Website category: sports
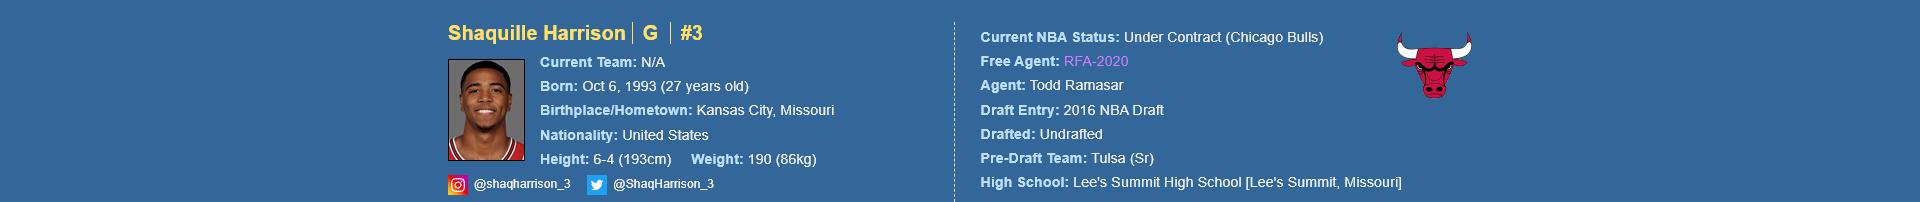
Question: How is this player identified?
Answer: Shaquille Harrison

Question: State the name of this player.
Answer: Shaquille Harrison

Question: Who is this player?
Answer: Shaquille Harrison

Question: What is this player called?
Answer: Shaquille Harrison

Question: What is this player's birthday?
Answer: Oct 6, 1993

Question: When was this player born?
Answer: Oct 6, 1993

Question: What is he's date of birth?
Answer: Oct 6, 1993

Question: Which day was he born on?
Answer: Oct 6, 1993

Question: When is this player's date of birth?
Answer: Oct 6, 1993

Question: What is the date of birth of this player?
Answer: Oct 6, 1993

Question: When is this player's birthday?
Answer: Oct 6, 1993

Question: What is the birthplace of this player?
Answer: Kansas City, Missouri

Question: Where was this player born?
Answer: Kansas City, Missouri

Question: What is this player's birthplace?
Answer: Kansas City, Missouri

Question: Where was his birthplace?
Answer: Kansas City, Missouri

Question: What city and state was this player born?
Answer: Kansas City, Missouri

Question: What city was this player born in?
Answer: Kansas City, Missouri

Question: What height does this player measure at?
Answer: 6-4 (193cm)

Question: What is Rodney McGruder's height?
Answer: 6-4 (193cm)

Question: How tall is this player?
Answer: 6-4 (193cm)

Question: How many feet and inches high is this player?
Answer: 6-4 (193cm)

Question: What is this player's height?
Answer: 6-4 (193cm)

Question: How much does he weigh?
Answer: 190 (86kg)

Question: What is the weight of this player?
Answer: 190 (86kg)

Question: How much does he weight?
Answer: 190 (86kg)

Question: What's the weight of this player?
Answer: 190 (86kg)

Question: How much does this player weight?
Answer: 190 (86kg)

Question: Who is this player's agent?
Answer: Todd Ramasar

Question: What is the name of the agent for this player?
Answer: Todd Ramasar

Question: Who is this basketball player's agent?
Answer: Todd Ramasar

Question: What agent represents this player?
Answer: Todd Ramasar

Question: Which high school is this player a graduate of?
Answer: Lee's Summit High School

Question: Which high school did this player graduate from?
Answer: Lee's Summit High School

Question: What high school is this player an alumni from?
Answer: Lee's Summit High School

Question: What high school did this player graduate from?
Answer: Lee's Summit High School

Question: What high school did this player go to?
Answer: Lee's Summit High School

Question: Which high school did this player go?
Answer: Lee's Summit High School